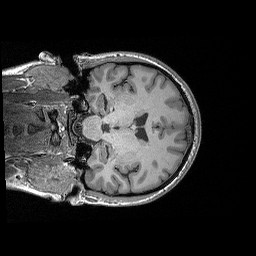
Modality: T1w
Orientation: coronal
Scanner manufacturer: siemens
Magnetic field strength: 3 T
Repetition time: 2.3 s
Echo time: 0.00298 s